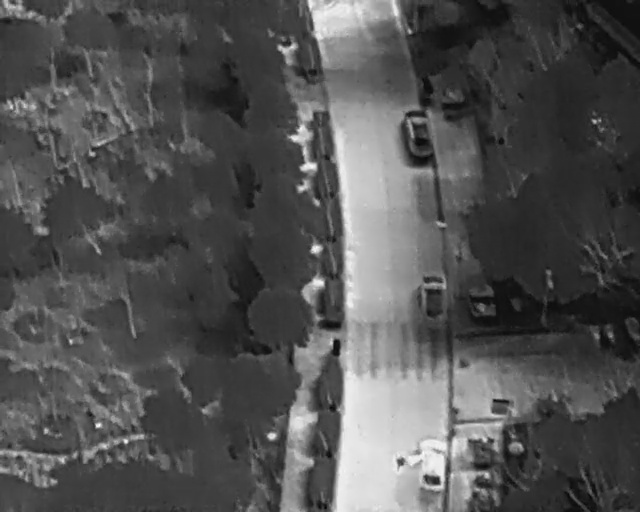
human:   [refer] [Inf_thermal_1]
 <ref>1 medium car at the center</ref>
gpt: <box>[[63, 55, 72, 61, 175]]</box>

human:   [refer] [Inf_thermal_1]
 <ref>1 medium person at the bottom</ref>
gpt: <box>[[61, 89, 64, 91, 2]]</box>